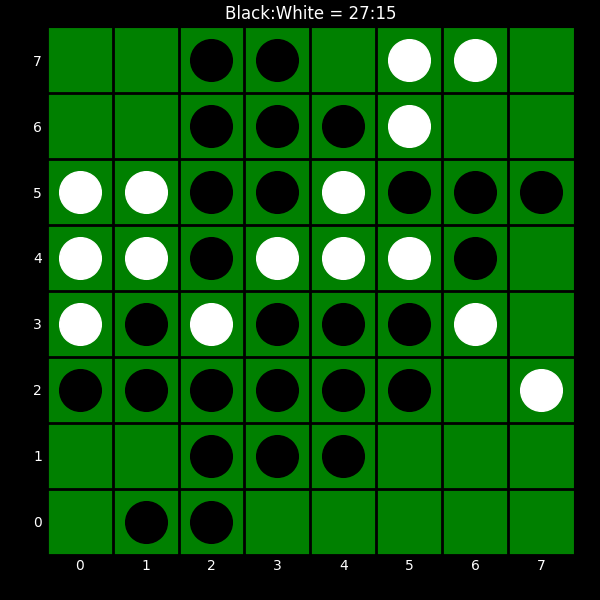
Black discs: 27
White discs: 15